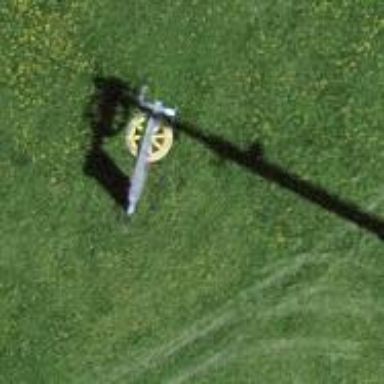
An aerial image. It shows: Pylon used for aerialway.